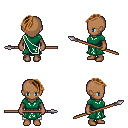
a pixel art fantasy rpg character, female body template, human, dark skin, sash dress, white pants, brown long mohawk hairstyle, spear, four views (front, back, left, right), 2x2 character sprite sheet, small pixel art, hard edges, no anti-aliasing